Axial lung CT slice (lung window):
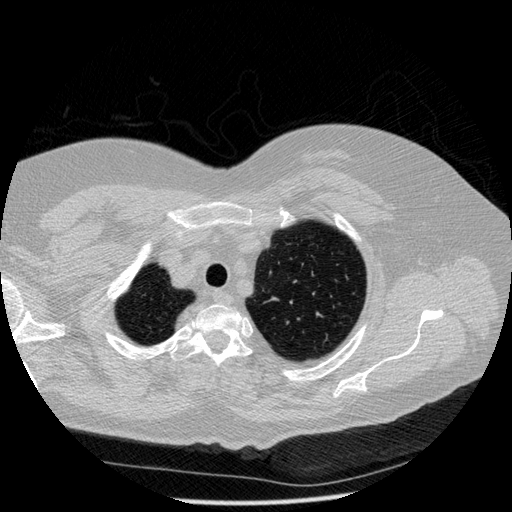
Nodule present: no